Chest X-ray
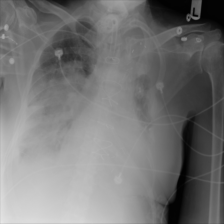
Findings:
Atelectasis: positive
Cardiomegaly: negative
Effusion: negative
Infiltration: negative
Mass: negative
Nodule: negative
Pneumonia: negative
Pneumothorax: negative
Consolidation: negative
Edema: negative
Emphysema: negative
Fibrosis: negative
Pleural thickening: positive
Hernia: negative